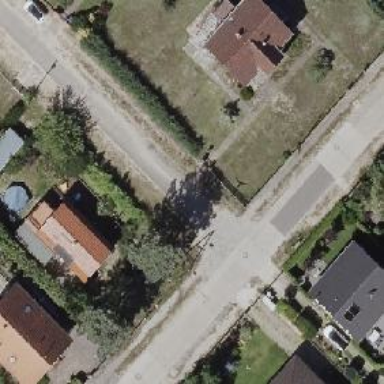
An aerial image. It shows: Smooth asphalt road in residential area.